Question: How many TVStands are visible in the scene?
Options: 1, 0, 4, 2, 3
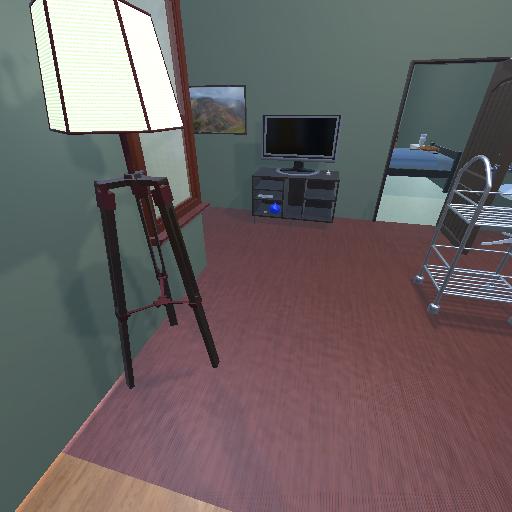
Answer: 1